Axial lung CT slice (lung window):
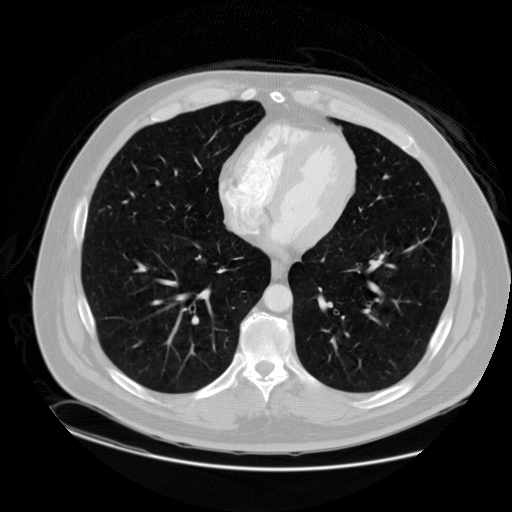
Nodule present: no